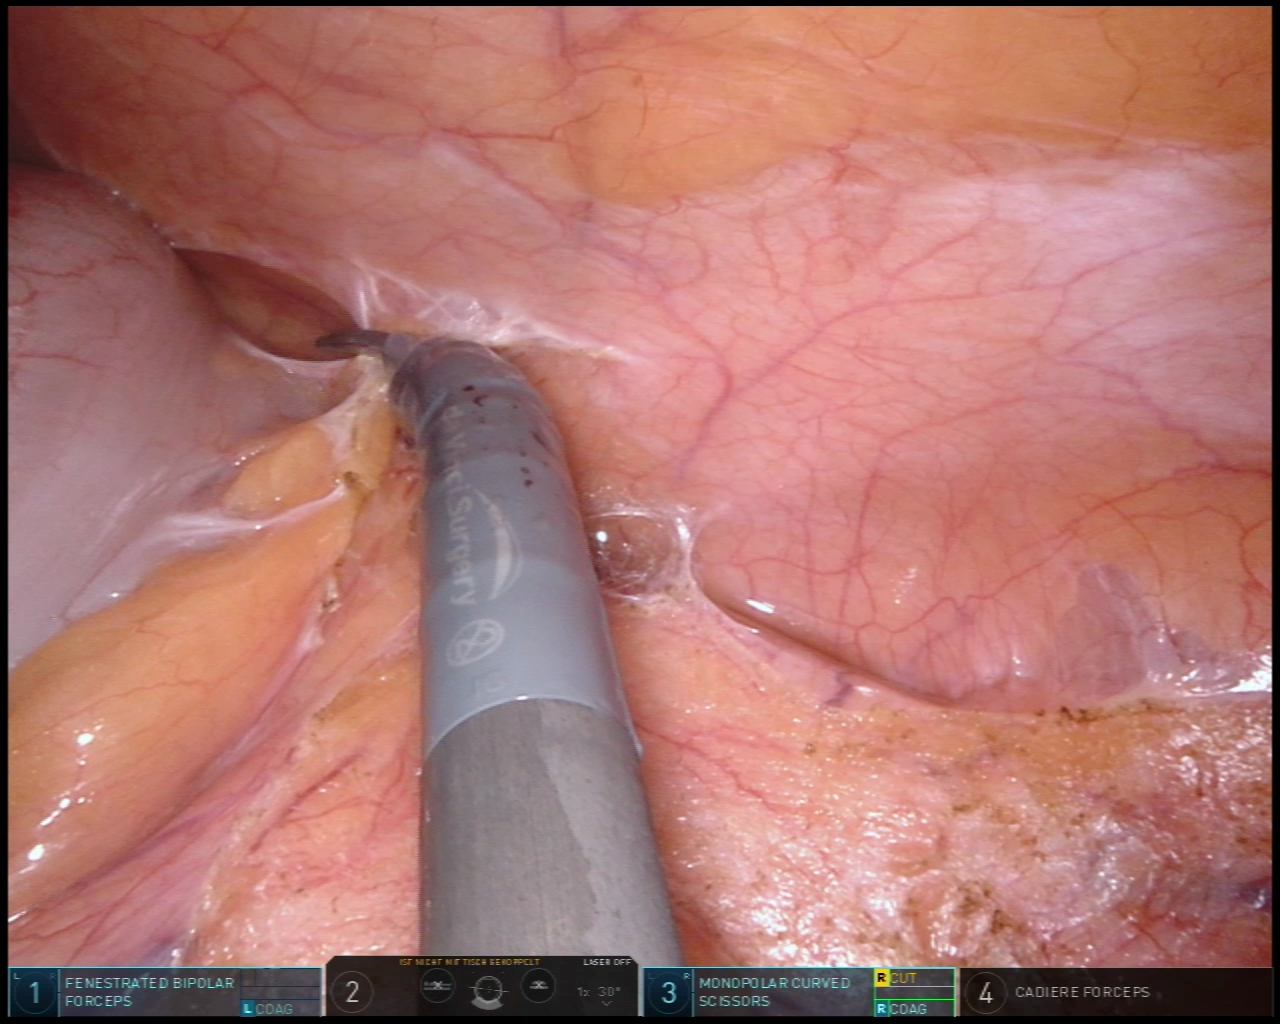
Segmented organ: colon
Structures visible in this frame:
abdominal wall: yes
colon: yes
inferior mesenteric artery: no
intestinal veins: no
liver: no
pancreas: no
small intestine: no
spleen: no
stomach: no
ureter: no
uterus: no
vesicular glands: no